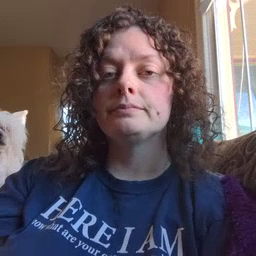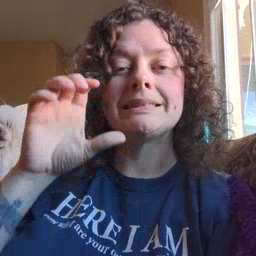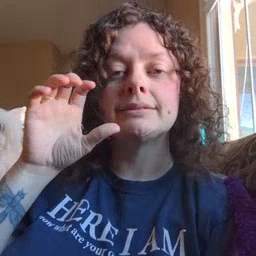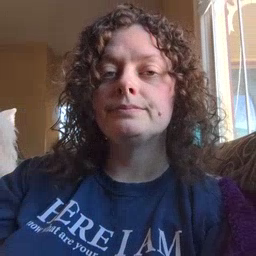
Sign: listen